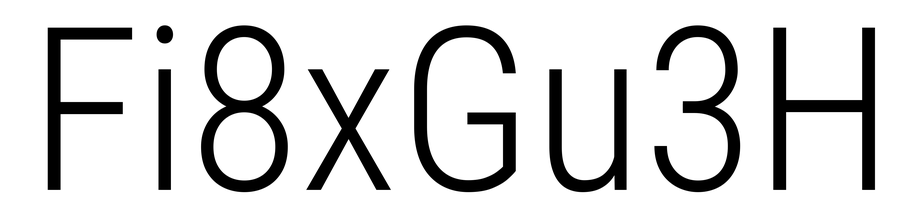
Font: Roboto_Condensed_Light